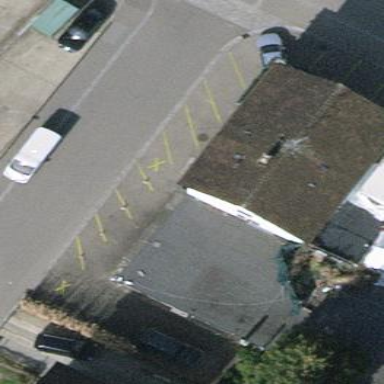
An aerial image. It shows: Street side parking area.